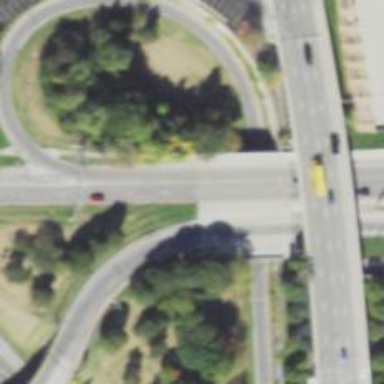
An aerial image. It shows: Motorway junction.